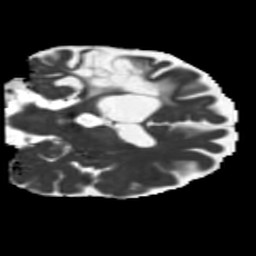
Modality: MD
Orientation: coronal
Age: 46
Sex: male
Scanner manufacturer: siemens
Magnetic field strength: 3 T
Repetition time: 5.25 s
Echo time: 0.08 s